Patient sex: F
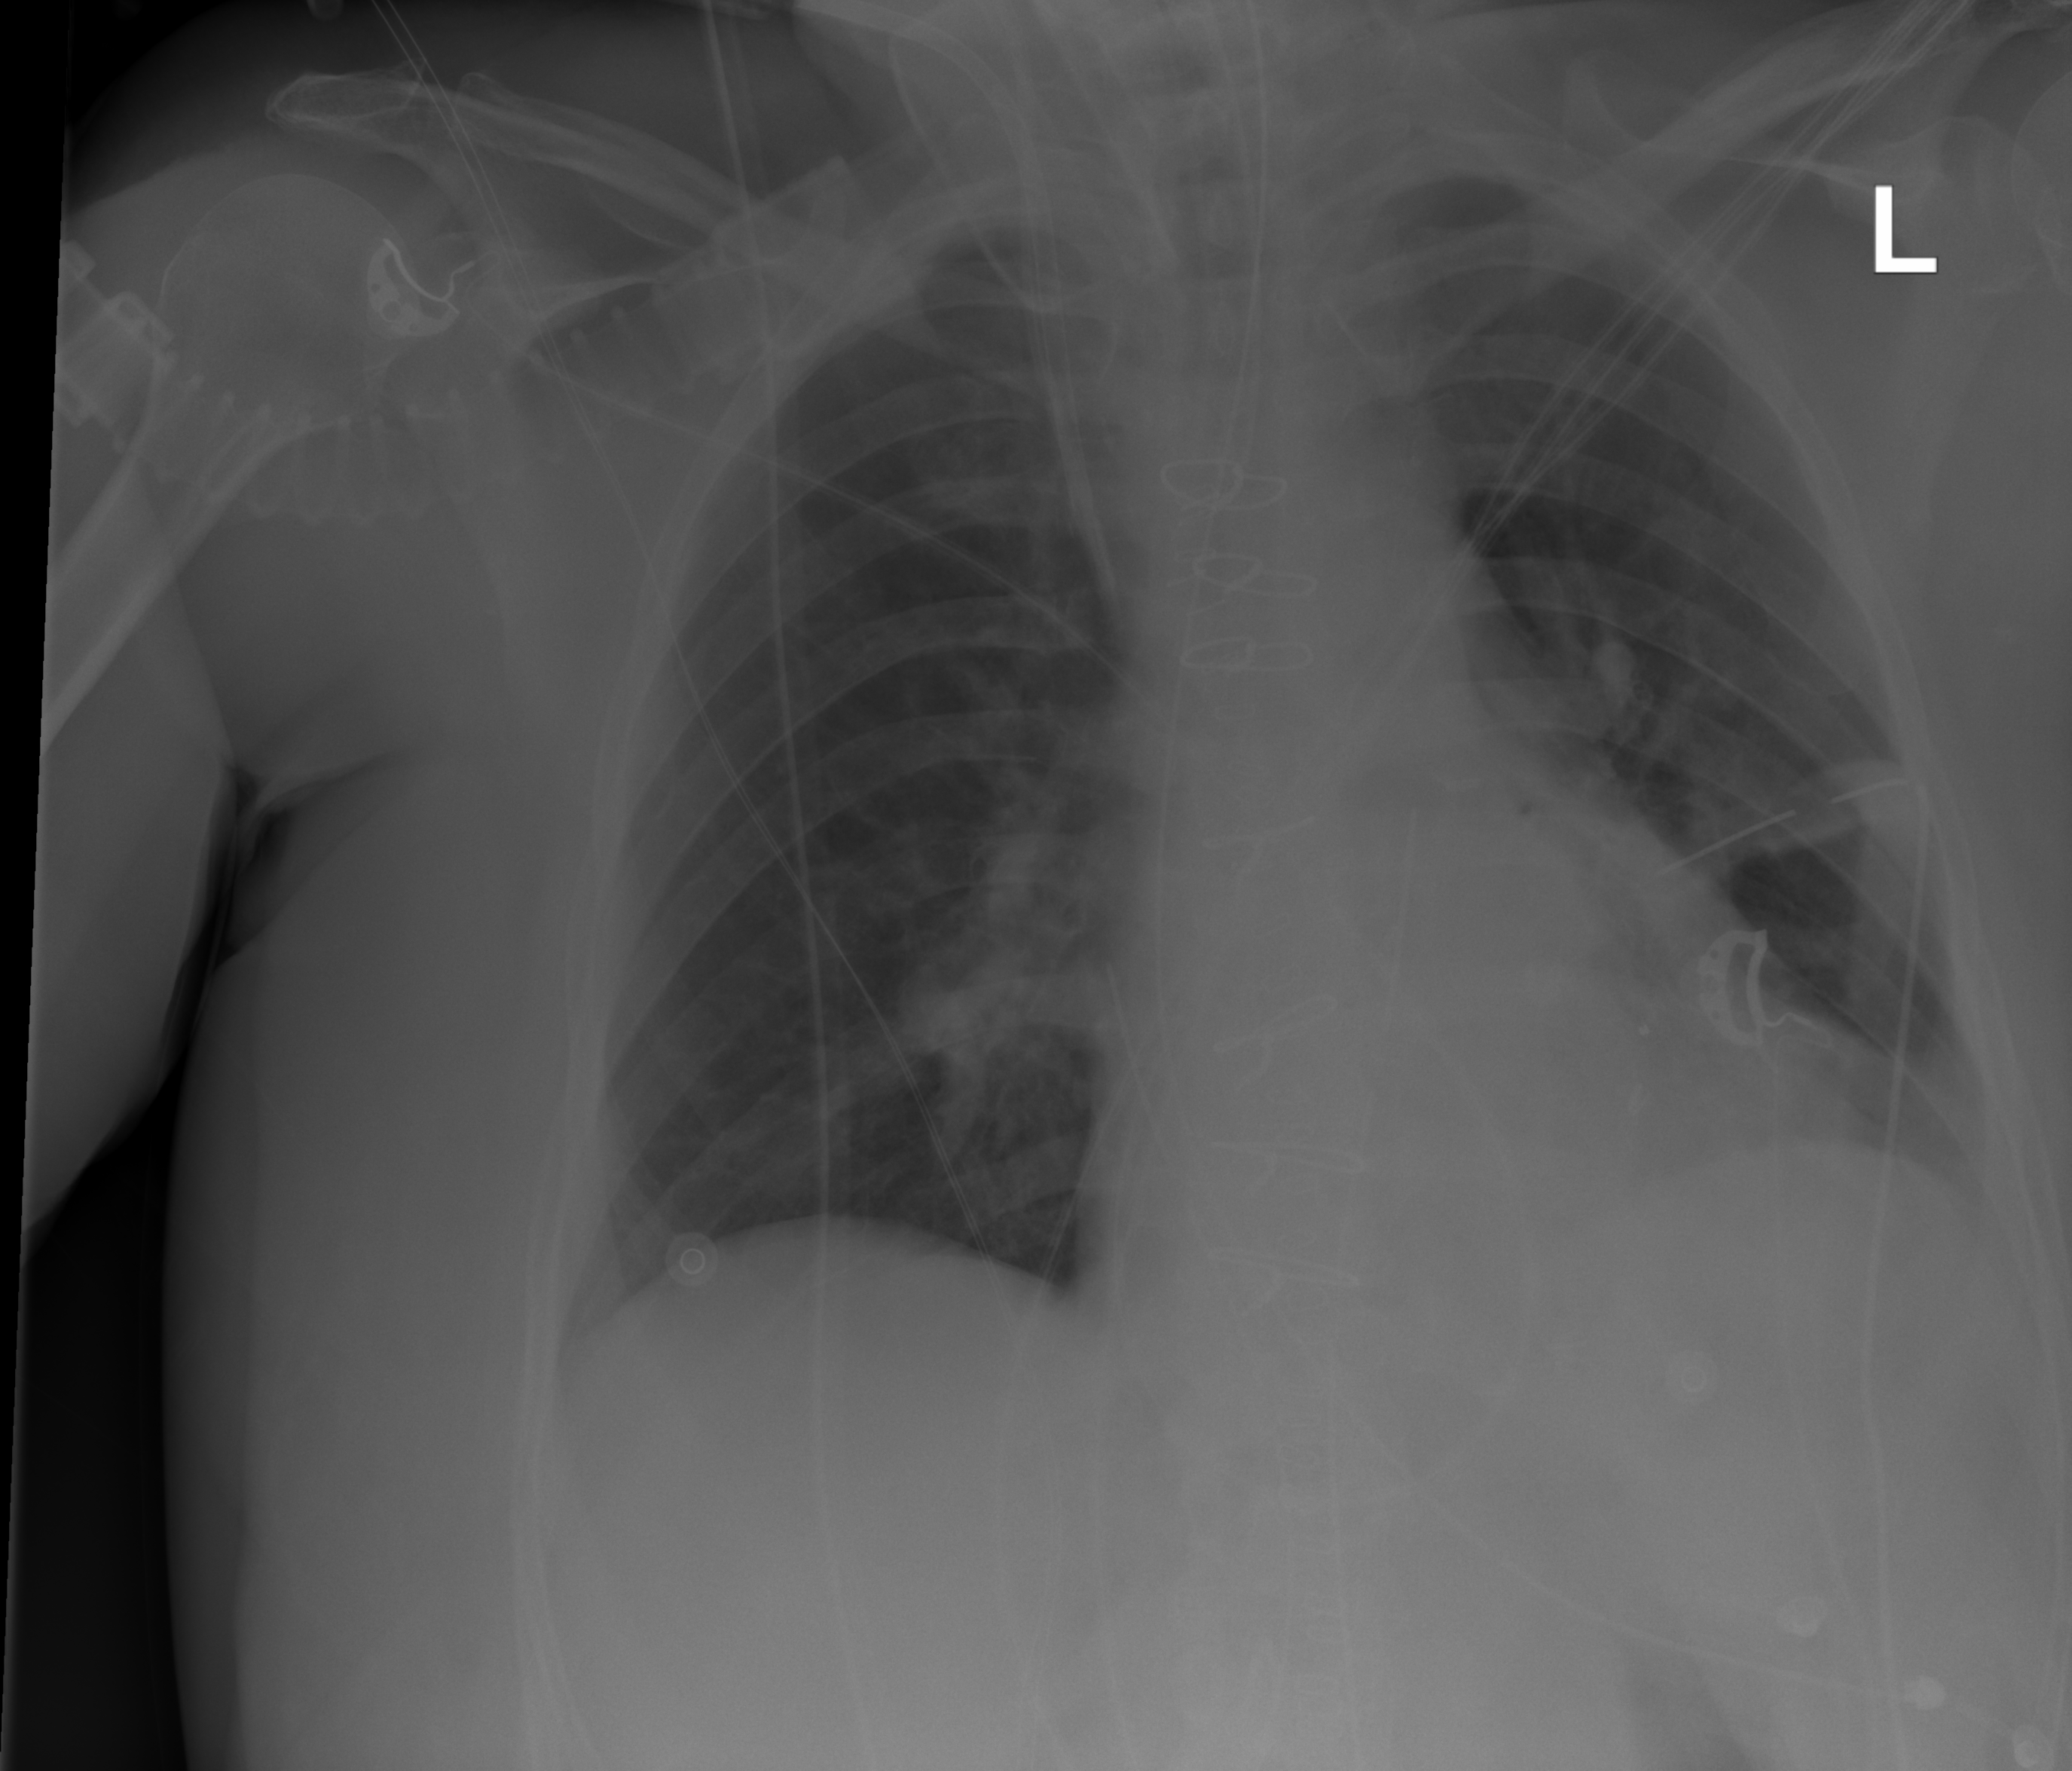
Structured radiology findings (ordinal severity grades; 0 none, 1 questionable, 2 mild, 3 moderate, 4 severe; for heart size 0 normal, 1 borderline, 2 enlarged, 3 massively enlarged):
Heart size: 0
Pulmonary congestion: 0
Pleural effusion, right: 0
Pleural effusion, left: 1
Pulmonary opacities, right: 0
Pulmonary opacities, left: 0
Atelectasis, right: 0
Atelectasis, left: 2